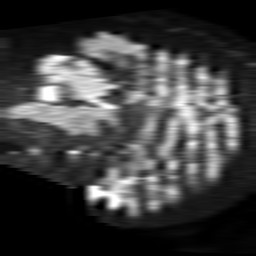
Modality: TRACE
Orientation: sagittal
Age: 61
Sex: male
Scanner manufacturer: philips
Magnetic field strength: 1.5 T
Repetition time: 4.6 s
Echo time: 0.09478 s